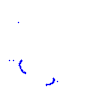
Particle: kaon